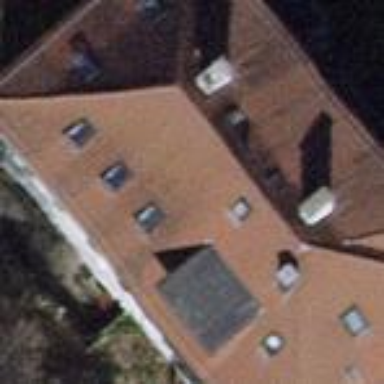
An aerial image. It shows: Building with tile roof.